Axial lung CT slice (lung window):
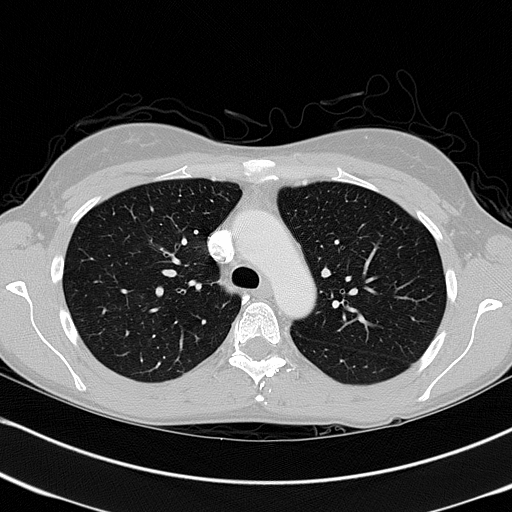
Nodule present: no